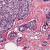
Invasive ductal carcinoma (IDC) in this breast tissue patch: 1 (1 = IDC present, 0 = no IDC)